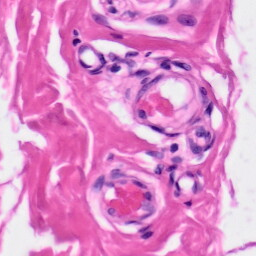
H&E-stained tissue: Skin